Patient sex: M
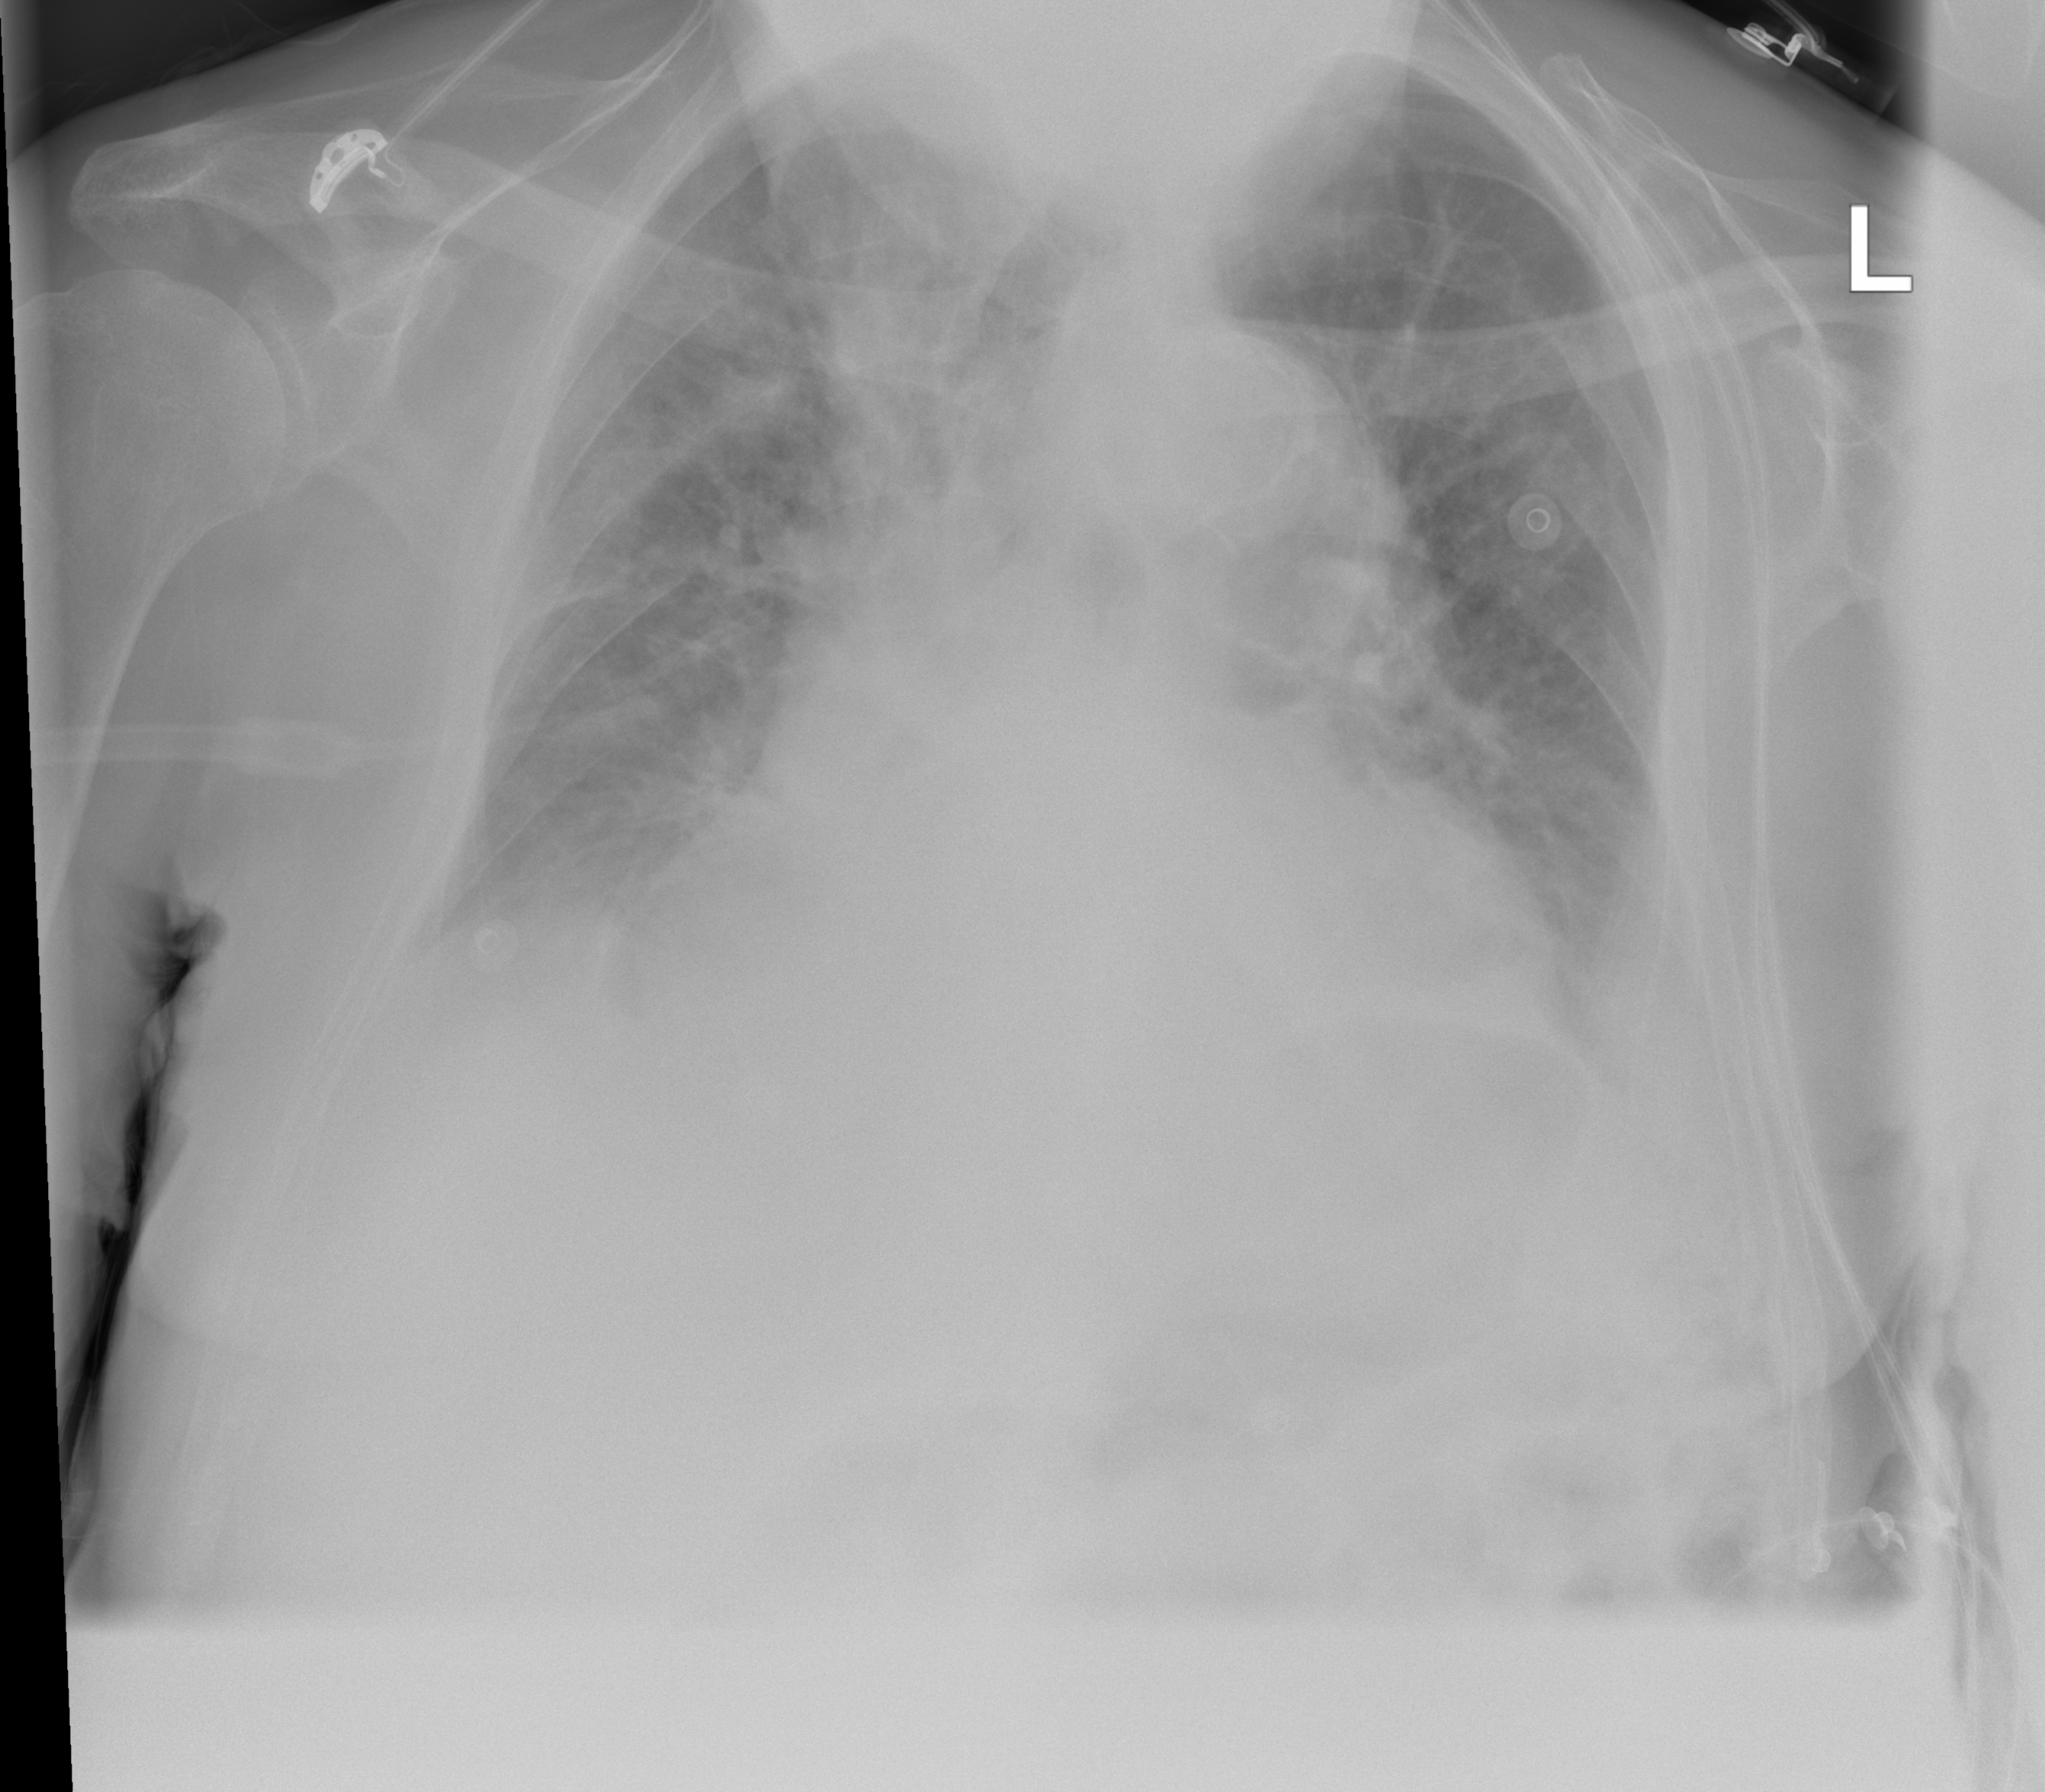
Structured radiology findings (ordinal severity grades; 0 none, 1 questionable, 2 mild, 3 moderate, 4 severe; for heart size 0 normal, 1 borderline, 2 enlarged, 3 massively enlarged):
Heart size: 3
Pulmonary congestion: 2
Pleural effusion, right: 2
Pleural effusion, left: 2
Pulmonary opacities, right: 2
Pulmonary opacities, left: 2
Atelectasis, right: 2
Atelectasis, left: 2